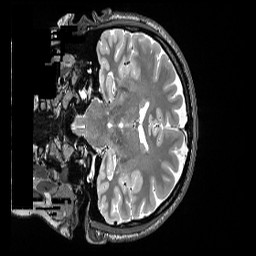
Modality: T2w
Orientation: coronal
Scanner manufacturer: siemens
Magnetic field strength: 3 T
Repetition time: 3.2 s
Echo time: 0.563 s